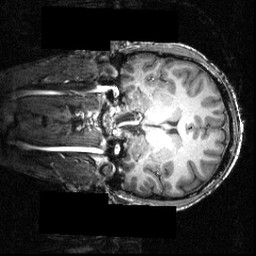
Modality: T1w
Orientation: coronal
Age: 23
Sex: male
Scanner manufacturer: siemens
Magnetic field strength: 3.951 T
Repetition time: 1.5 s
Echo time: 0.00335 s